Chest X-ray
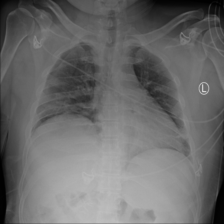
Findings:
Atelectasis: positive
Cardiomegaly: negative
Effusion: negative
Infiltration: negative
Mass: negative
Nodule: negative
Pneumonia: negative
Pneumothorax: positive
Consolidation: negative
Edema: negative
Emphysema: negative
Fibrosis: negative
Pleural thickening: negative
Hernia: negative